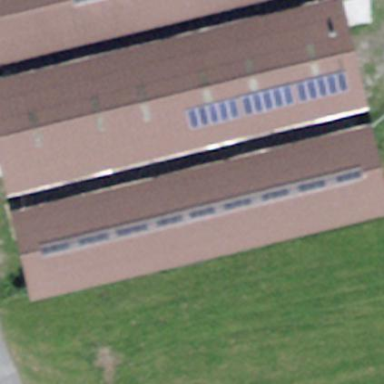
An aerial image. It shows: Rural barn.